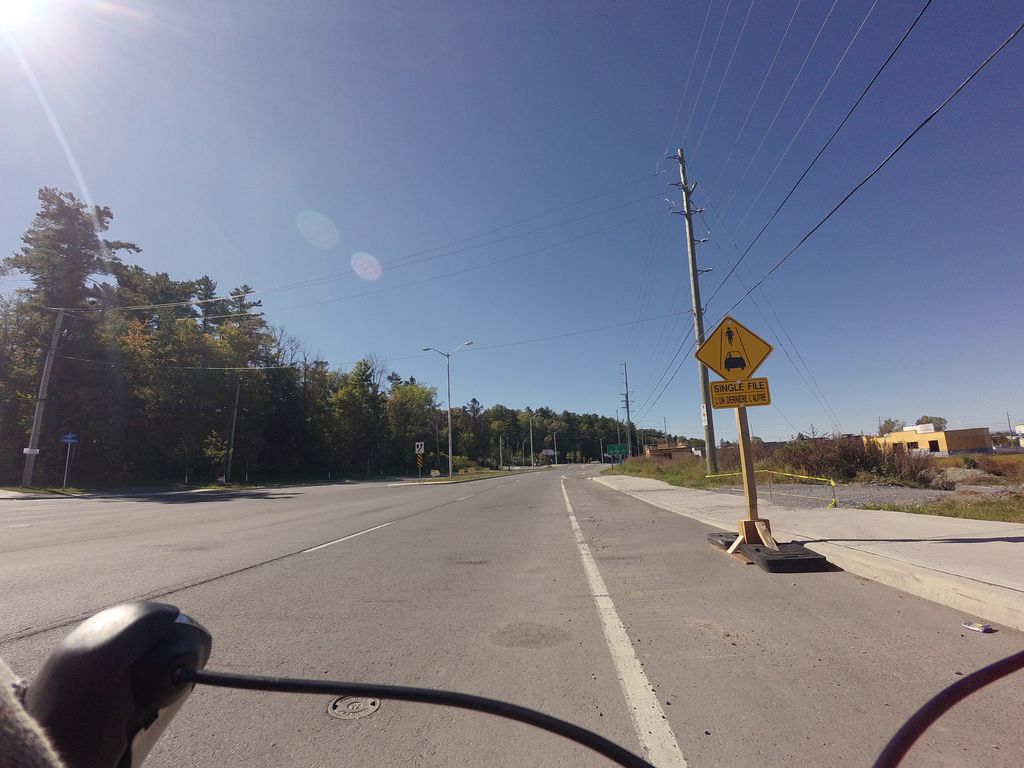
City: ottawa-gatineau